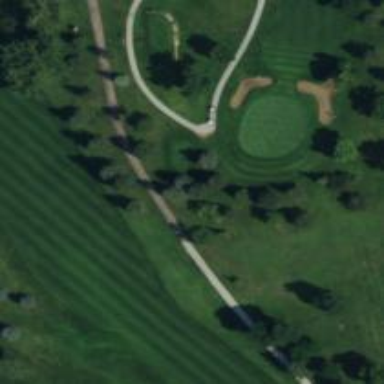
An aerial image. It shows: Service road with high-quality grade1 tracktype. It resembles golf cart path.